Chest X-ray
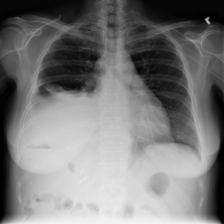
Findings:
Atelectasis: negative
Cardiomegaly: negative
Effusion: negative
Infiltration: negative
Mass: negative
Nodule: negative
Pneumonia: negative
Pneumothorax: negative
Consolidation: negative
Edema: negative
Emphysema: negative
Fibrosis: negative
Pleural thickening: negative
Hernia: negative